Question: How do I reference a file inside the subfolder of the image library with JSF2.0?

I have tried many ways using the library and name tag but the most logical seems to be the one below, but it doesn't work!
'''
<h:graphicImage library="images" name="Mecearia#82982_med.jpg"/>
'''
The server always returns
'''
WARNING: JSF1064: Unable to find or serve resource, Mecearia#82982_med.jpg, from library, images.
'''
How can I solve this?
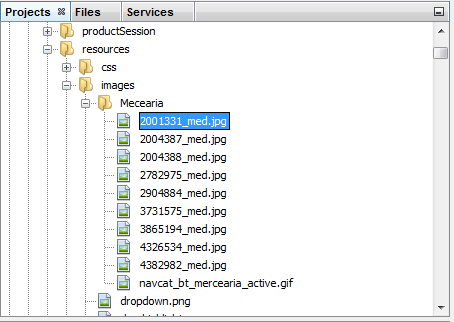
Answer: The URL path separator is '/', not '\'.
'''
<h:graphicImage library="images" name="Mecearia/4382982_med.jpg"/>
'''
---
By the way, you're not using 'library' the right way. It should represent a "theme", not a duplication of whatever the '<h:graphicImage>' (and '<h:outputScript>' and '<h:outputStylesheet>') tag by itself already tells. If you don't have any (thus just the "default" theme), remove it and use
'''
<h:graphicImage name="images/Mecearia/4382982_med.jpg"/>
'''
### See also:
- <URL>